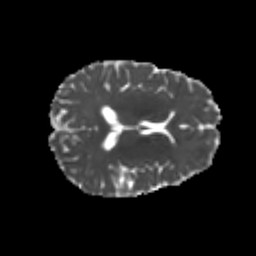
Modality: MD
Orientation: axial
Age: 22
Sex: female
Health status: healthy
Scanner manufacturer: philips
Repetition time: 7.386 s
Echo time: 0.08599 s